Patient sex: M
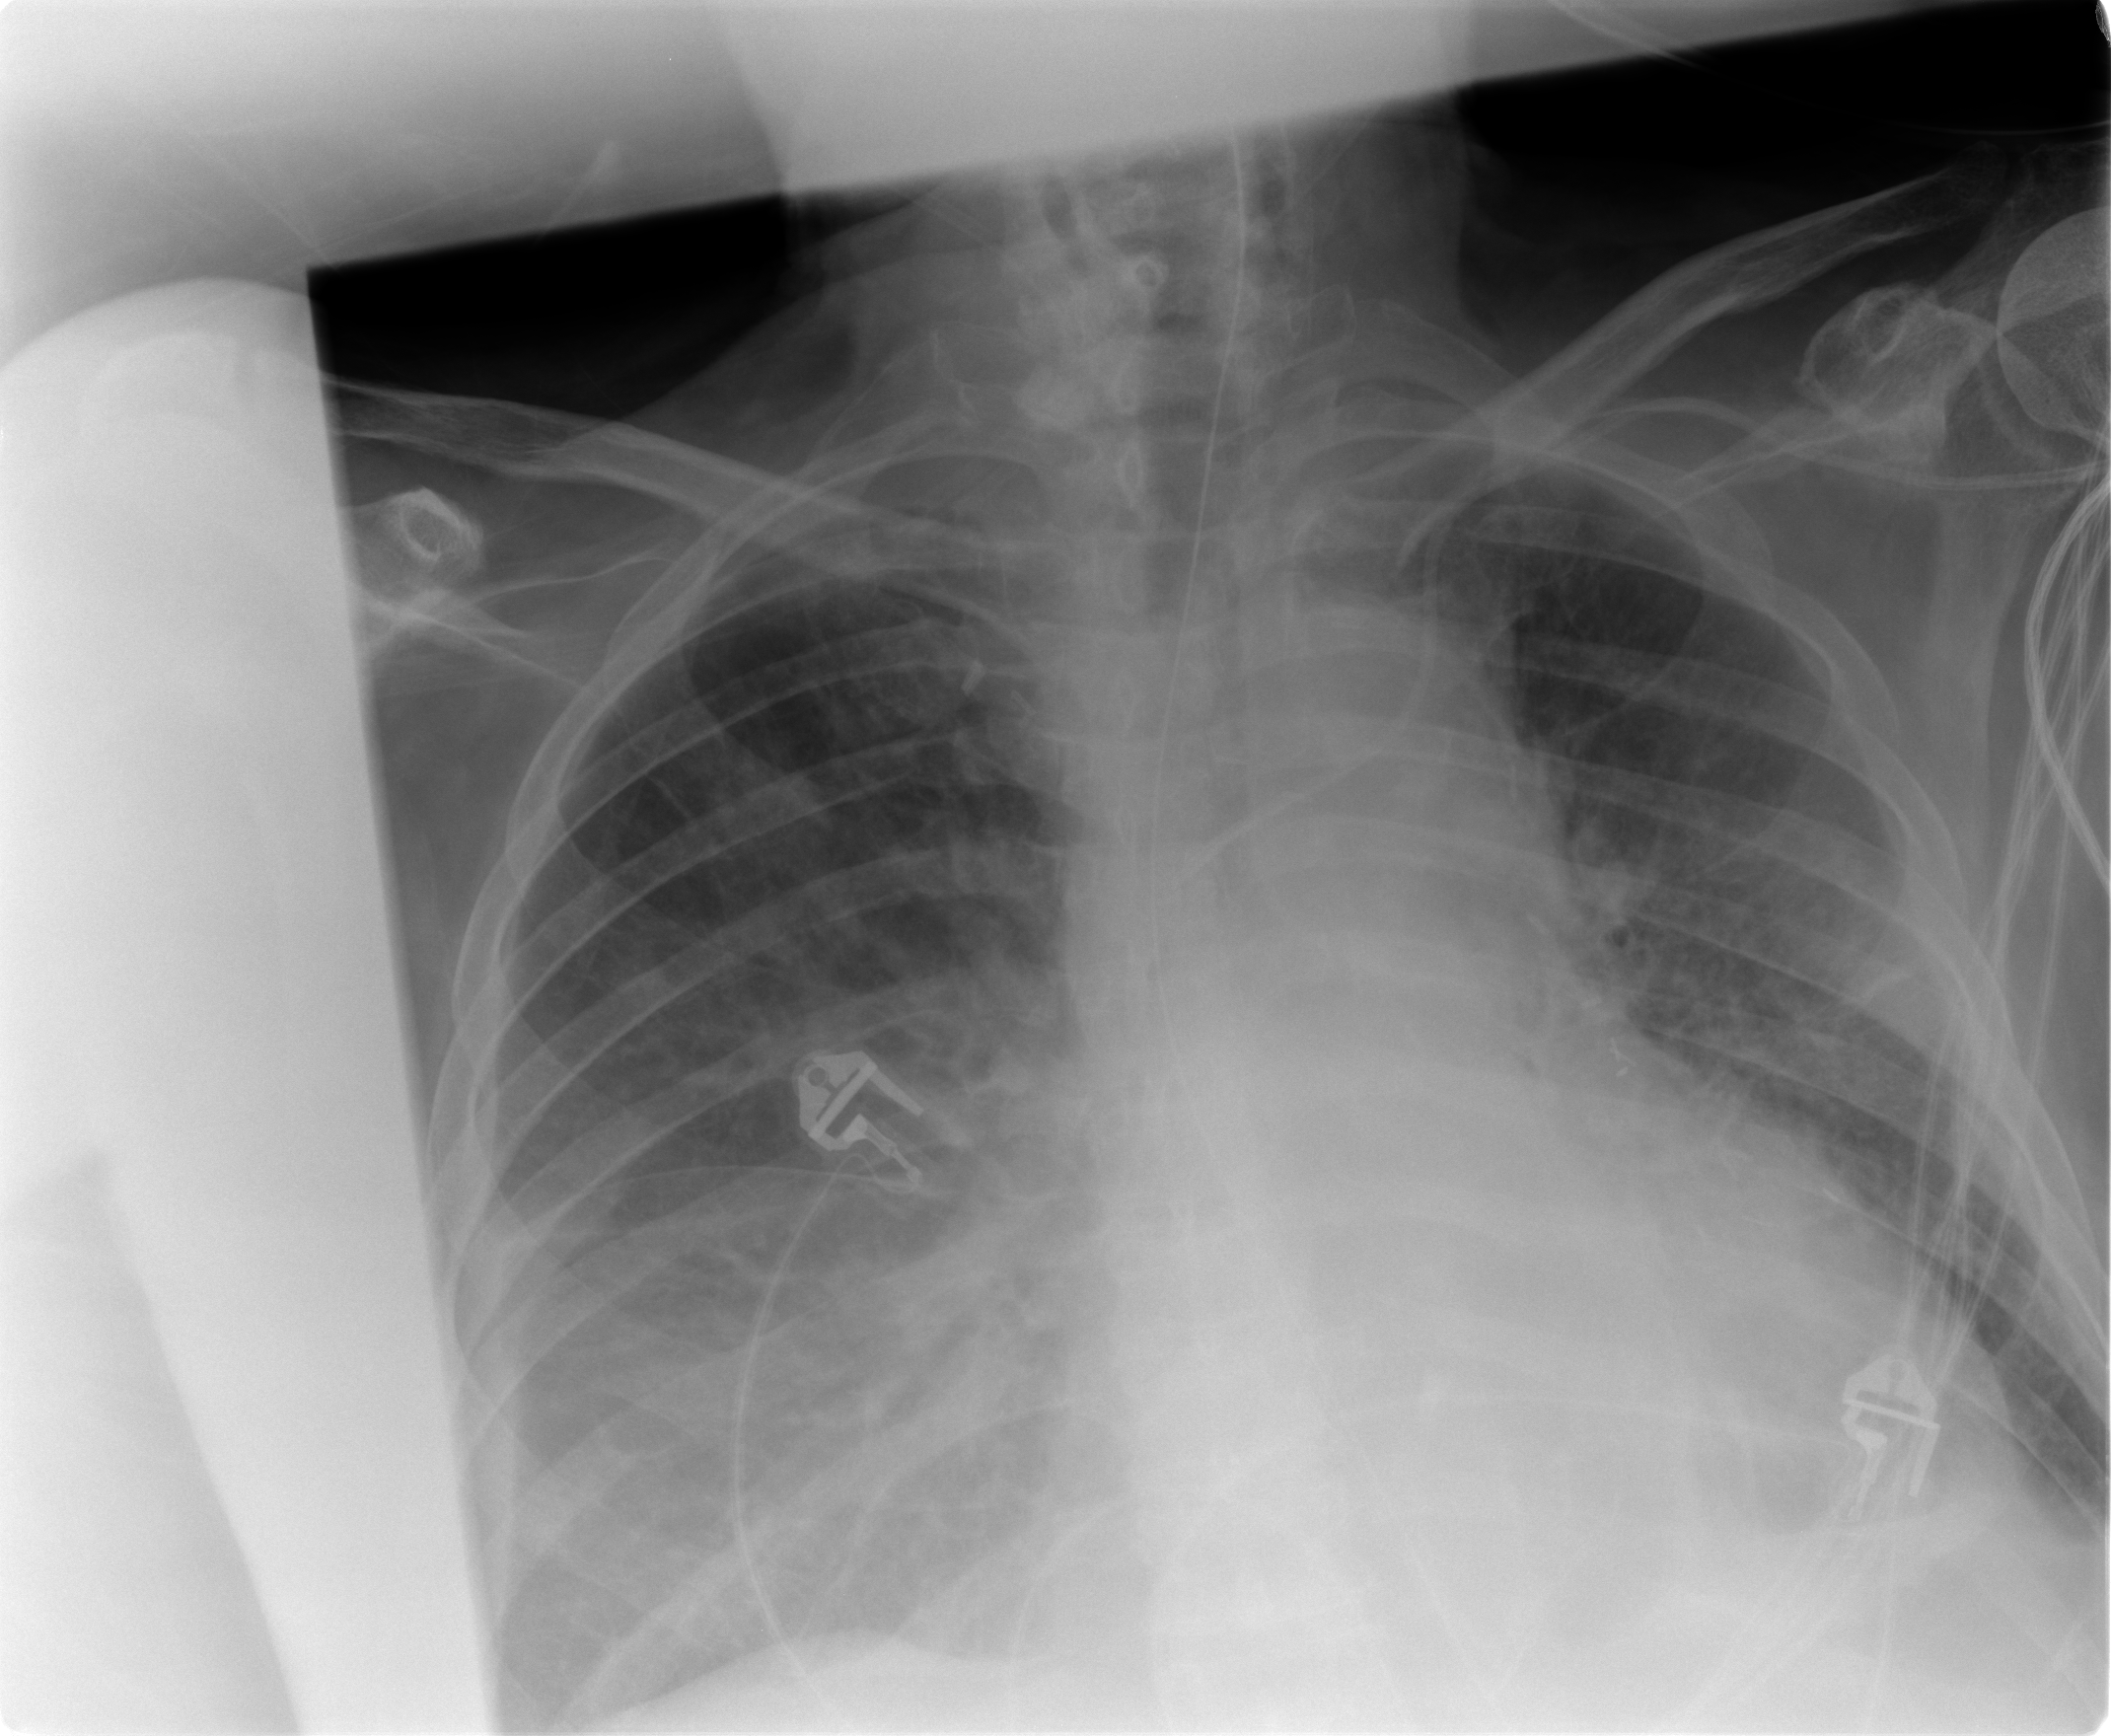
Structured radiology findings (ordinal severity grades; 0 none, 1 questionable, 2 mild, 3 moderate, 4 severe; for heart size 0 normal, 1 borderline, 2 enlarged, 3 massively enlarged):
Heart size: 1
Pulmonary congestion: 2
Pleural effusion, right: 1
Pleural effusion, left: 1
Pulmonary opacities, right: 3
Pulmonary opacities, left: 3
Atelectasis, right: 3
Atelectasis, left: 3